Question: How can I align the bottom of an inline block (call it 'IB') with the bottom of the text - excluding descenders like that on 'g' - in a parent element (call it 'PE')? This should be in a way which generalises whatever the size of the text - I don't want to hardcode size-specific pixel values.
Here is an example of the HTML I'd use, with the classes I'd need CSS for:
'''
<div class="pe">
Parent text line
<span class="ib" style="display: inline-block;">
- and child text line
</span>
</div>
'''
And here's what I'd like it to look like:

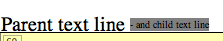
Answer: OP updated saying: "Thanks, but I've edited the question to clarify I don't want to hardcode size-specific pixel values."
In that case, I'm afraid there isn't a solution that will automatically fix different lines with different text sizes. The other solution I provided isn't even perfect across all of the browsers with some combinations of font sizes, because Chrome/Opera round inexact values differently than Firefox/IE, so even with my solution, you'd need to use some browser-specific css. The only thing similar to an universal solution would be setting vertical-align: middle; but I wouldn't trust that to work consistently.